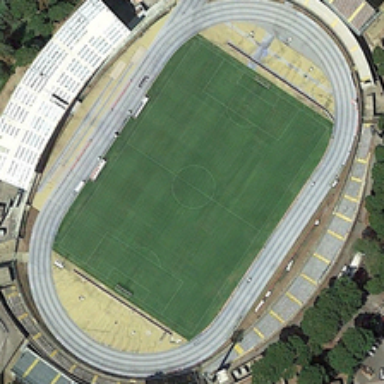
Many green trees are around a stadium with a football field in it .